Field crop: maize
Growth stage: 1
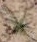
Species: salsola